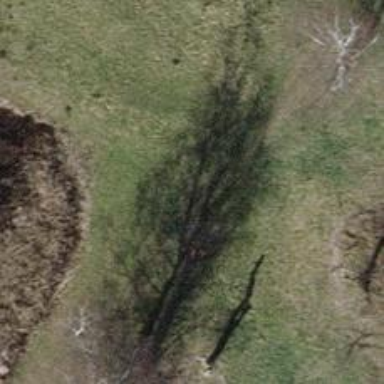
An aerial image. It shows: Path on the ground.